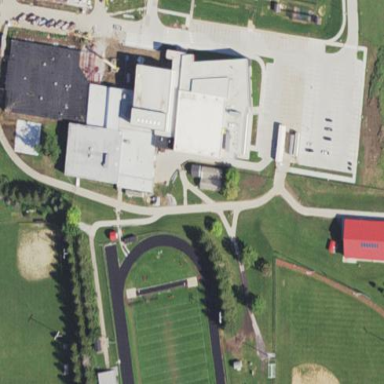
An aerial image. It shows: School.